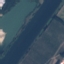
Land use / land cover class: River